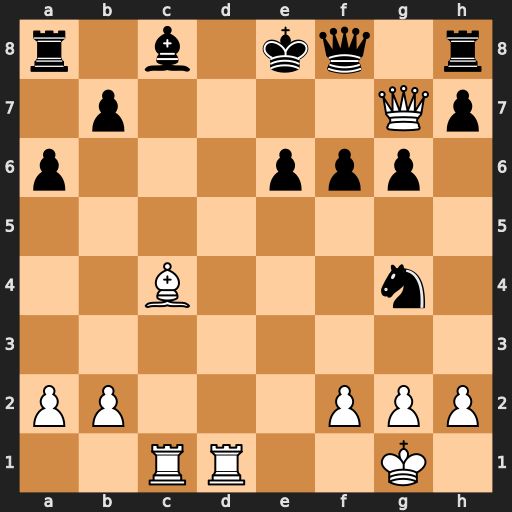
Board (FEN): r1b1kq1r/1p4Qp/p3ppp1/8/2B3n1/8/PP3PPP/2RR2K1
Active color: w
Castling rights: kq
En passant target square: -
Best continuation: Bb5+ axb5 Rxc8+ Rxc8 Qd7#